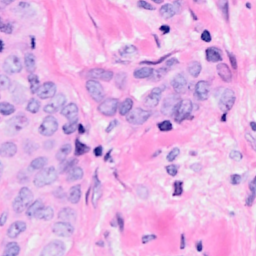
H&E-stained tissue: Breast